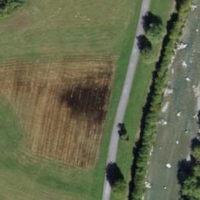
EUNIS habitat code: 23
Species observed at this site:
Corvus corone
Sylvia borin
Circaetus gallicus
Sylvia atricapilla
Spinus spinus
Poecile palustris
Cuculus canorus
Erithacus rubecula
Tringa totanus
Phoenicurus ochruros
Phoenicurus phoenicurus
Corvus corax
Periparus ater
Sturnus vulgaris
Troglodytes troglodytes
Chloris chloris
Corvus cornix
Passer domesticus
Passer montanus
Turdus merula
Tachymarptis melba
Saxicola rubetra
Emberiza cia
Hirundo rustica
Milvus migrans
Milvus milvus
Turdus pilaris
Cinclus cinclus
Pyrrhocorax graculus
Aquila chrysaetos
Phylloscopus trochilus
Motacilla alba
Delichon urbicum
Anthus trivialis
Actitis hypoleucos
Turdus philomelos
Fulica atra
Oenanthe oenanthe
Falco subbuteo
Emberiza citrinella
Anthus spinoletta
Prunella modularis
Turdus viscivorus
Buteo buteo
Anthus pratensis
Phylloscopus collybita
Alauda arvensis
Falco tinnunculus
Ficedula hypoleuca
Motacilla cinerea
Anas platyrhynchos
Linaria cannabina
Streptopelia decaocto
Acrocephalus palustris
Montifringilla nivalis
Fringilla coelebs
Regulus ignicapilla
Turdus torquatus
Ptyonoprogne rupestris
Carduelis carduelis
Parus major
Carpodacus erythrinus
Accipiter nisus